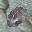
Label: 0